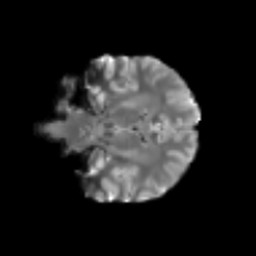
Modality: T2w
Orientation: coronal
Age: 25
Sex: female
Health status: healthy
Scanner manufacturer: siemens
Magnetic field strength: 3 T
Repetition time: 3.6 s
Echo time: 0.0964 s